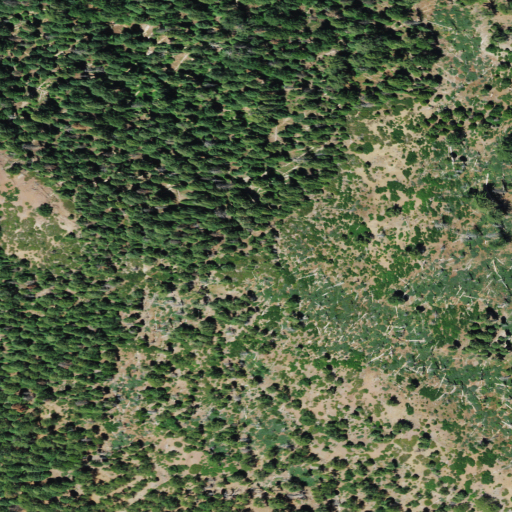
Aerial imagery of mountain in California named Big Butte containing only grassland